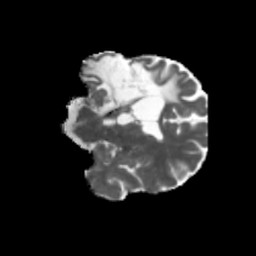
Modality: MD
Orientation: coronal
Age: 41
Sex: male
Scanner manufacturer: siemens
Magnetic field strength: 3 T
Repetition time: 5.47 s
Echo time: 0.0854 s